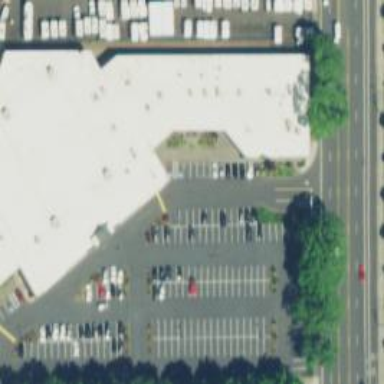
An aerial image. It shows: Department store building.